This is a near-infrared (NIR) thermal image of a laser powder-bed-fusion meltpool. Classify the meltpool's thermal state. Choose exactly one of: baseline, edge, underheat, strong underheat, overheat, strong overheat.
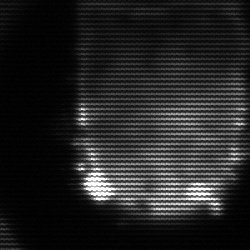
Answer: baseline